Question: Can someone tell if it s possible to create this kind of button with bootstrap butttons? Or can it be done only with css ? I need it to be responsive.

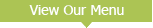
Answer: If you could provide a picture or example of what you are after that would be helpful. Bootstrap is built to be responsive so Bootstrap buttons are responsive straight out of the box.
Go to <URL> for a comprehensive list of Bootstrap buttons and how to use them.
Here are examples of arrows that can be used in buttons
'''
<button type="button" class="btn btn-default">
<span class="glyphicon glyphicon-menu-down"></span>
</button>
'''
<URL>
and here's a dropdown menu with a down arrow.
'''
<div class="dropdown">
<button class="btn btn-default dropdown-toggle" type="button" id="dropdownMenu1" data-toggle="dropdown" aria-haspopup="true" aria-expanded="true">
Dropdown
<span class="caret"></span>
</button>
<ul class="dropdown-menu" aria-labelledby="dropdownMenu1">
<li><a href="#">Action</a></li>
<li><a href="#">Another action</a></li>
<li><a href="#">Something else here</a></li>
<li role="separator" class="divider"></li>
<li><a href="#">Separated link</a></li>
</ul>
</div>
'''
<URL>
Show us a picture and try to be more specific in your question.